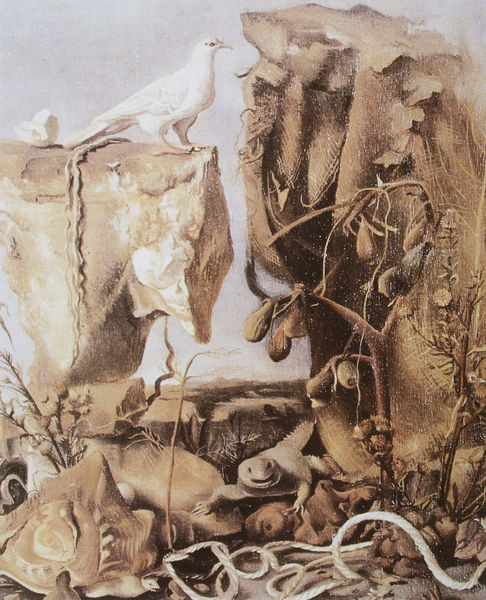
Titel: Die Taube
Künstler: Greta Freist
Standort: Wien
Institution: Kulturamt
Schlagwörter: felsen, flügel, himmel, vogel, landschaft, braun, grau, hut, weiss, tiere, federn, stein, steine, taube, ast, gräser, halme, natur, schnur, pflanzen, feigen, früchte, landschft, schwanz, schnabel, fels, monochrom, schlucht, füsse, ernst, stil, max ernst, surrealismus, seil, abgrund, beeren, schlange, krallen, brauntöne, echse, kluft, muschel, schnecke, schneckenhaus, feige, eidechse, sintflut, reptilien